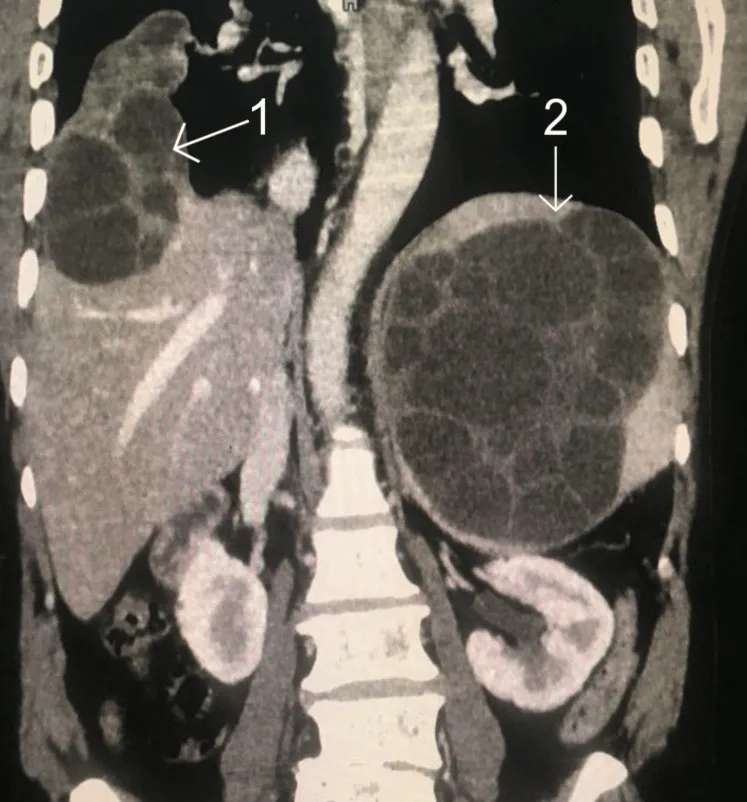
Computed tomography image showing a view of hydatid cysts presence in the liver and spleen. . 1, hydatid cyst in the liver; 2, hydatid cyst in the spleen.
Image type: radiology (ct)